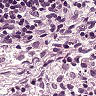
Metastatic tissue present: no